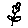
Label: flower